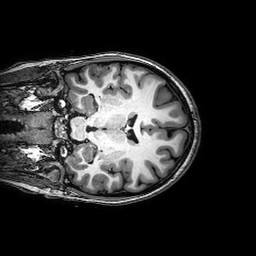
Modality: T1w
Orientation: coronal
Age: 23
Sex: female
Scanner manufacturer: philips
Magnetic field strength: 3 T
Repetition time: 0.00813 s
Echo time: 0.00372 s